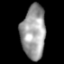
Tissue: lung
Cell type: Epithelial cells
Senescence score: 0.1022
Nuclear area (px): 1266
Mean DAPI intensity: 157.519